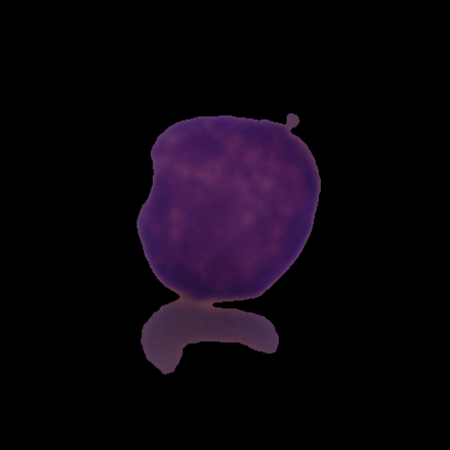
Label: cancer